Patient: sex M, age 72
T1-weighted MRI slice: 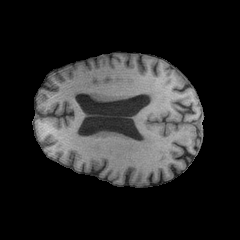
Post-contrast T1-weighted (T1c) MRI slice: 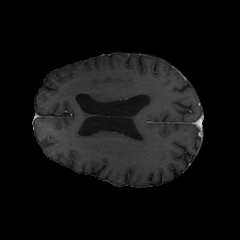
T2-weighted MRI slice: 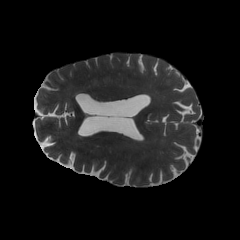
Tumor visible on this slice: no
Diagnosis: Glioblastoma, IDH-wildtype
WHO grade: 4